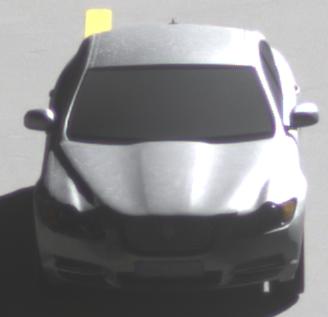
Make: Jaguar
Model: XF 3.0 V6
Detailed model: XF (X250) Limousine
Model produced from: 2010/02
Model produced until: 2010/10
Doors: 4
Color: white
Road condition: dry road
Daytime: morning or afternoon
Contrast: high contrast